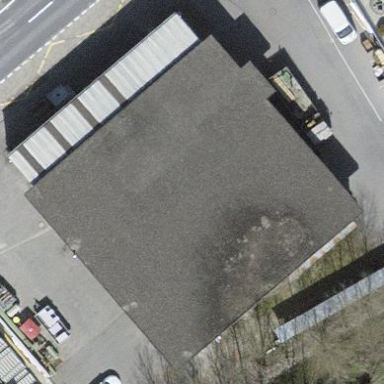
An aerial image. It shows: Commercial building.